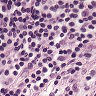
Metastatic tissue present: no